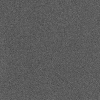
Atmospheric dust classification: dusty